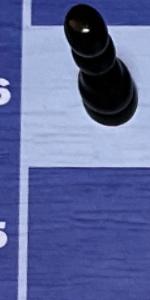
Label: Empty